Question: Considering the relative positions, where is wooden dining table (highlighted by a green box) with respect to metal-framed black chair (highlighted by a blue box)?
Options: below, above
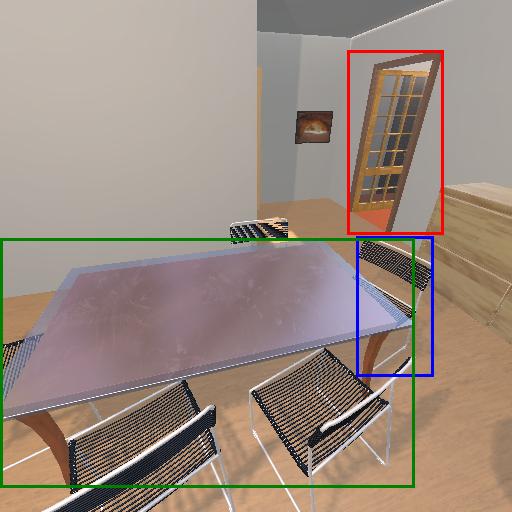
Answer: below